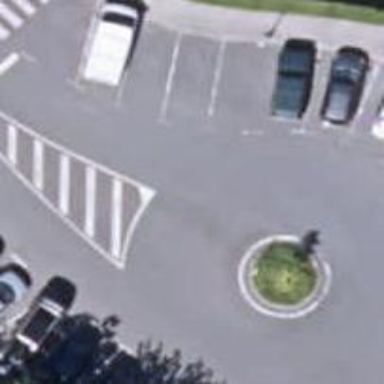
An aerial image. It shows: Residential road with roundabout.